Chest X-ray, PA view. Patient: 61 years old, sex F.
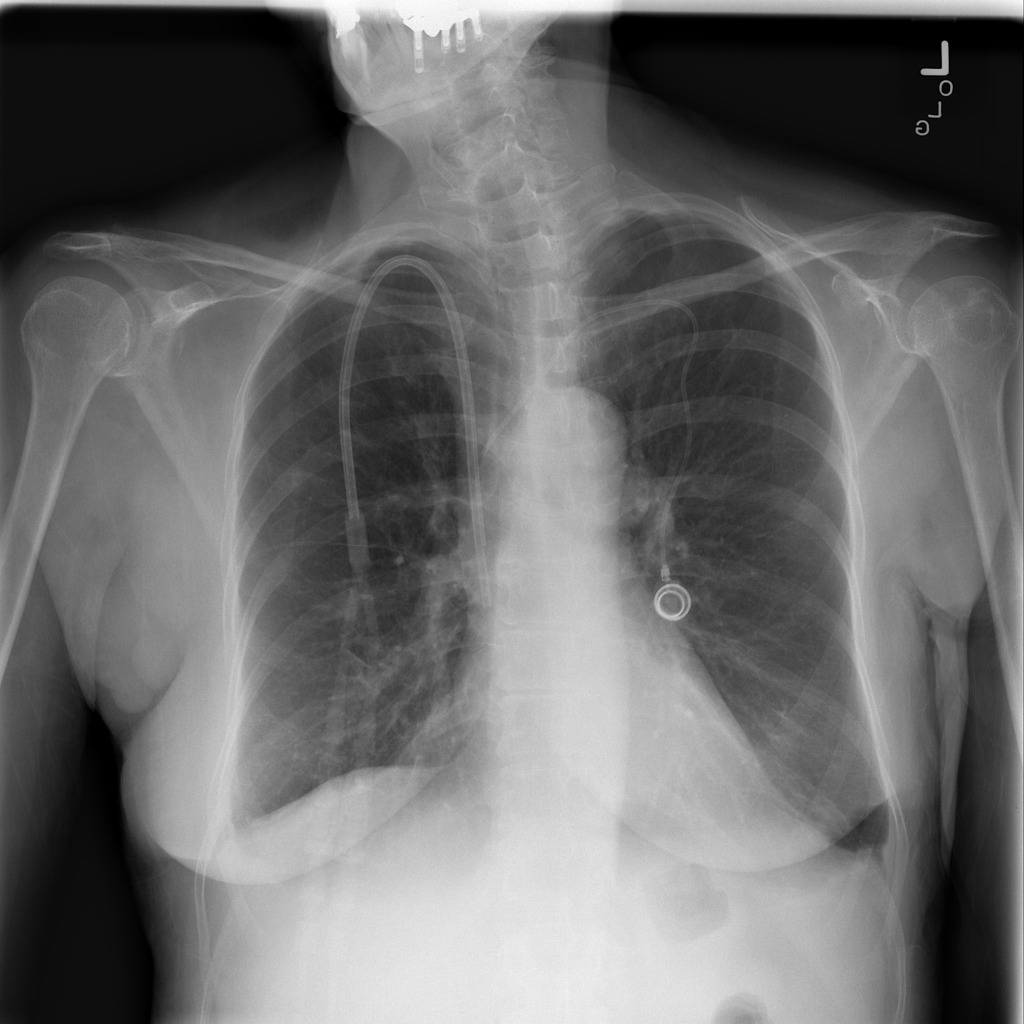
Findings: Effusion